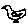
Label: bird